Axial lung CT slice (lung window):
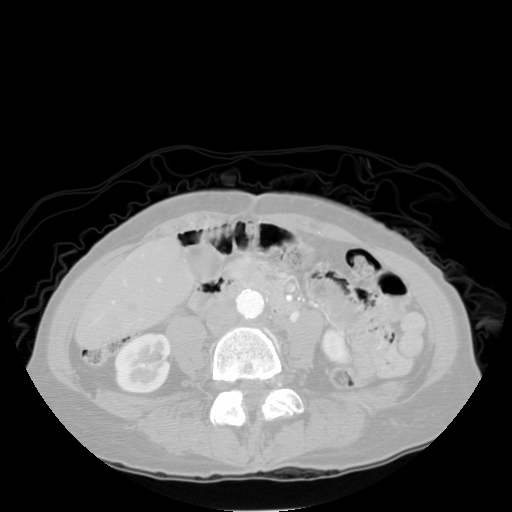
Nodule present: no